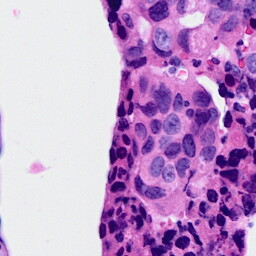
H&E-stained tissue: Breast